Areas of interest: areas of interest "Suning Plaza · Ya Yue Building A"
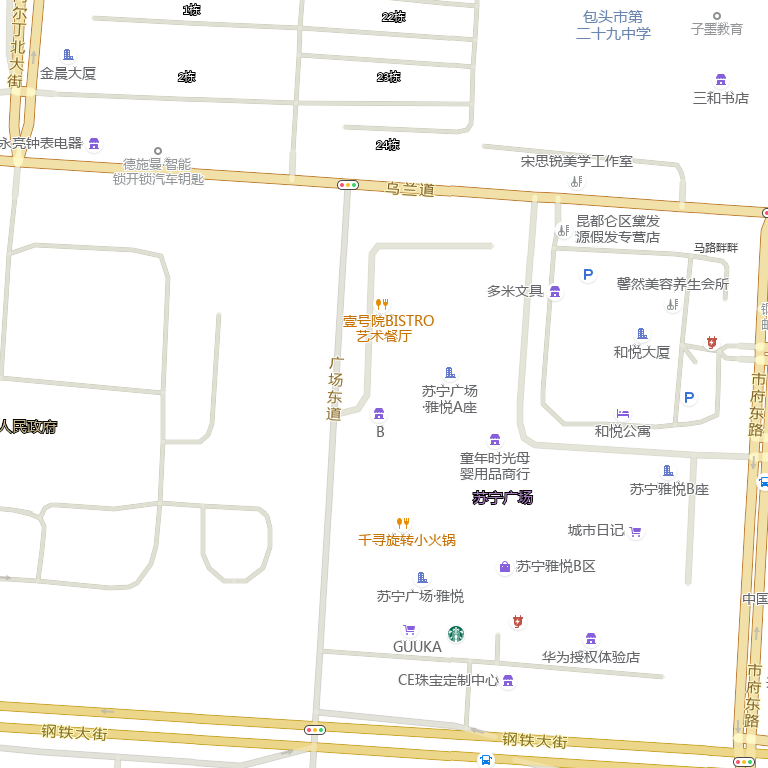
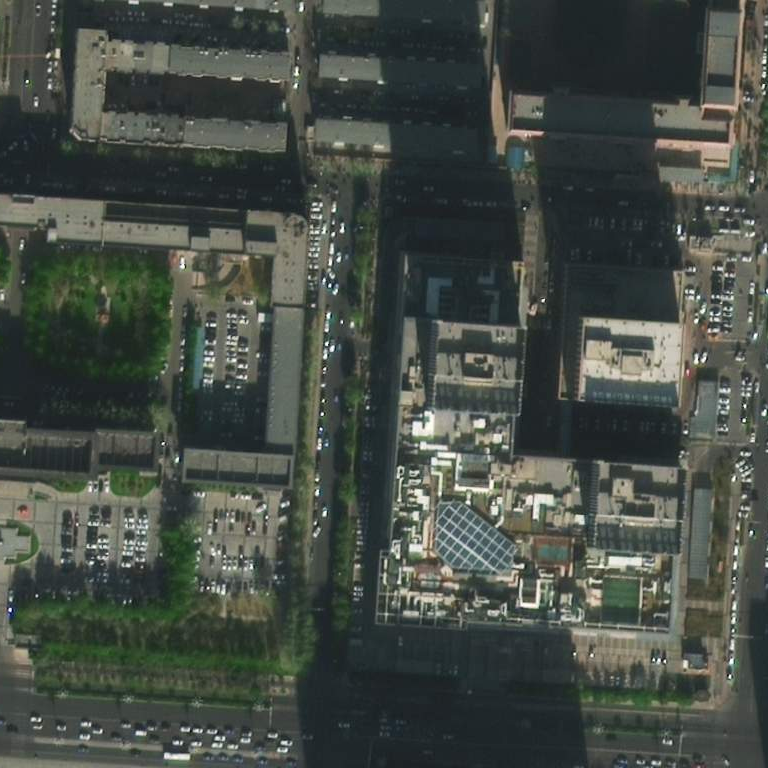